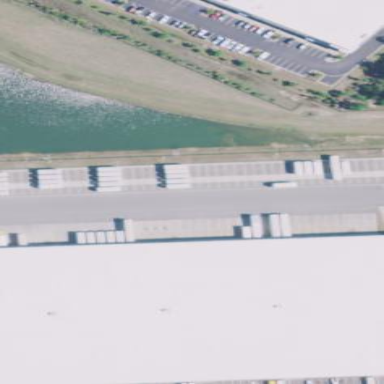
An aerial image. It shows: Warehouse.